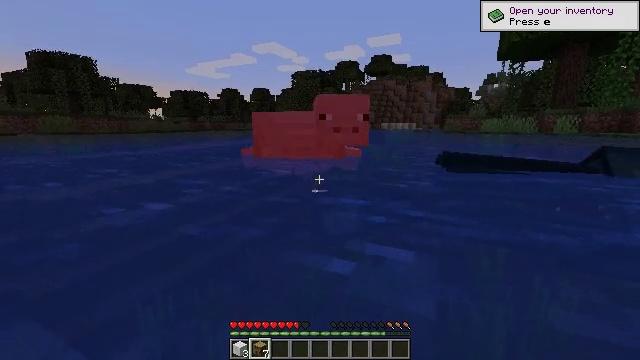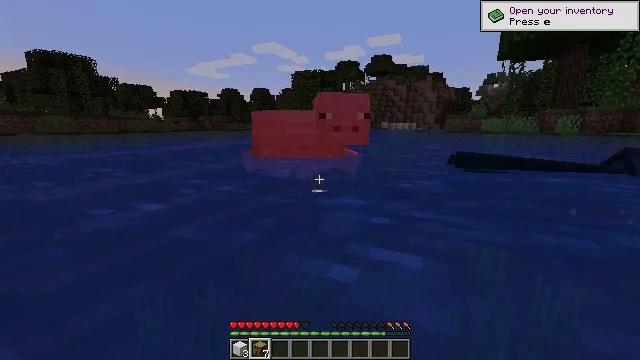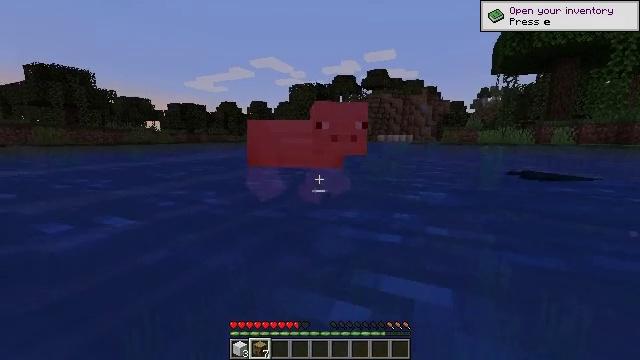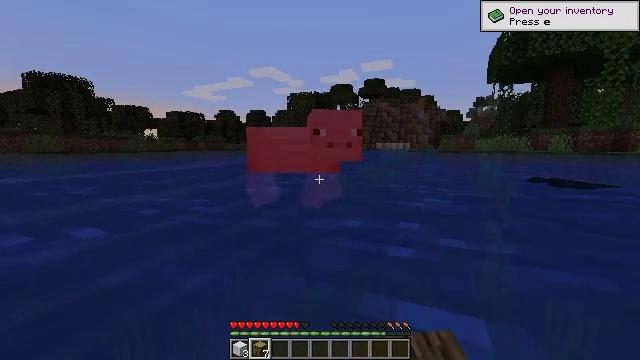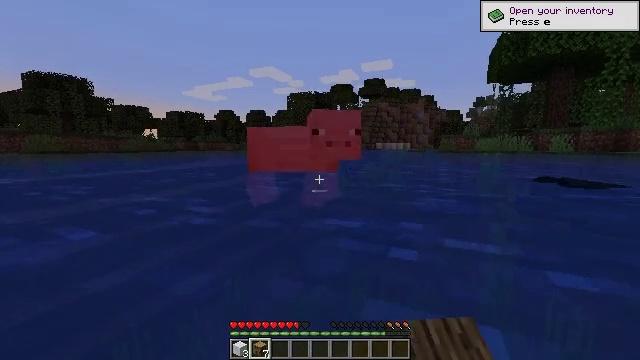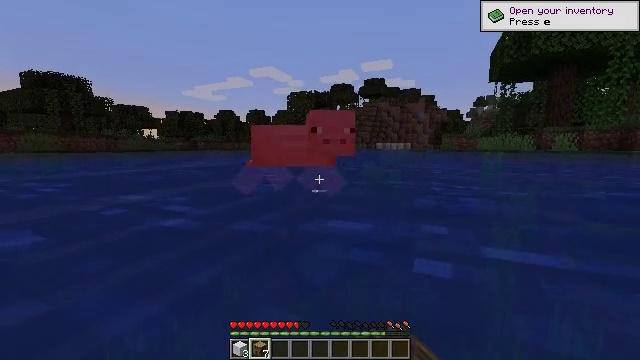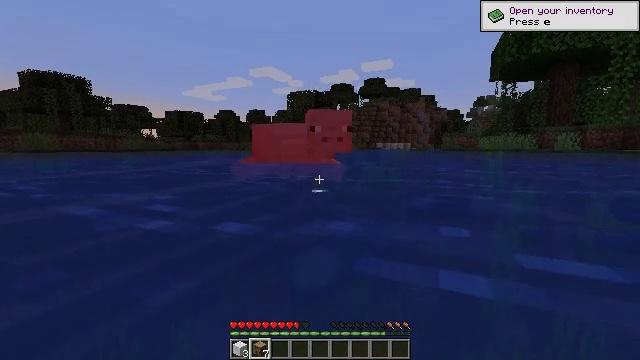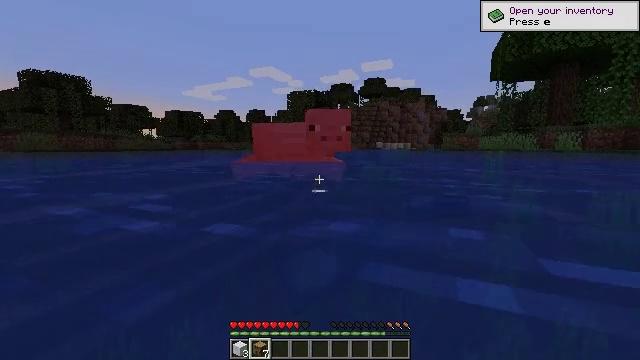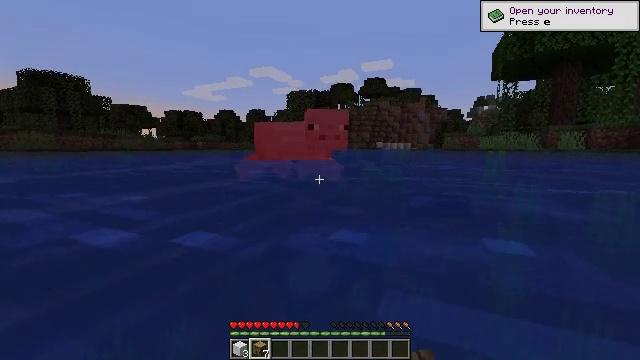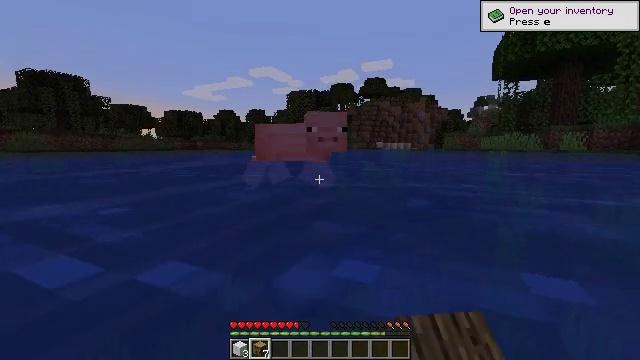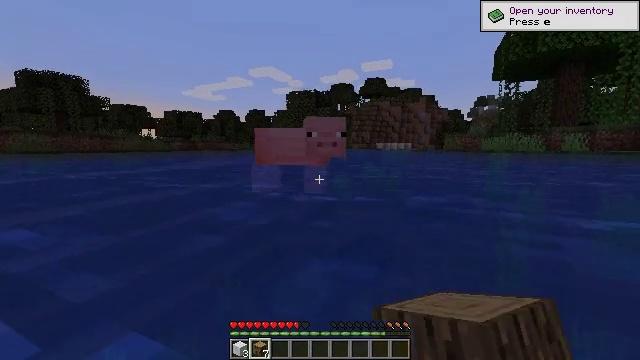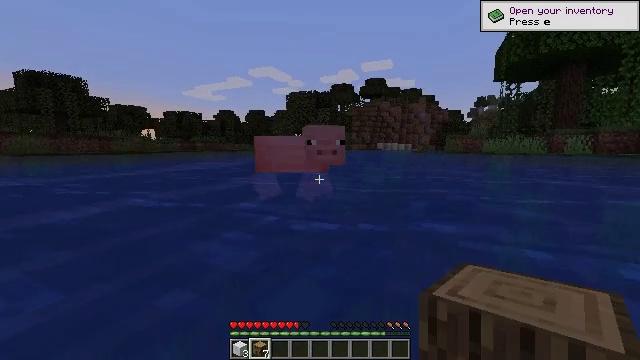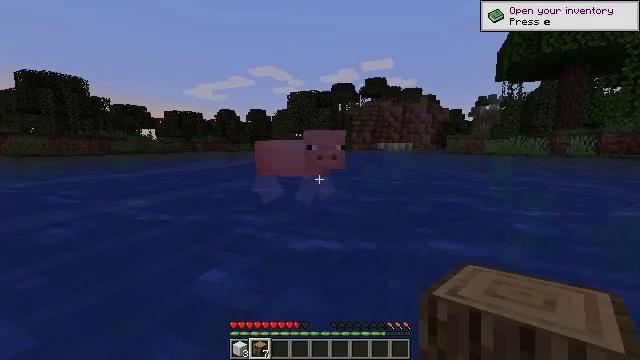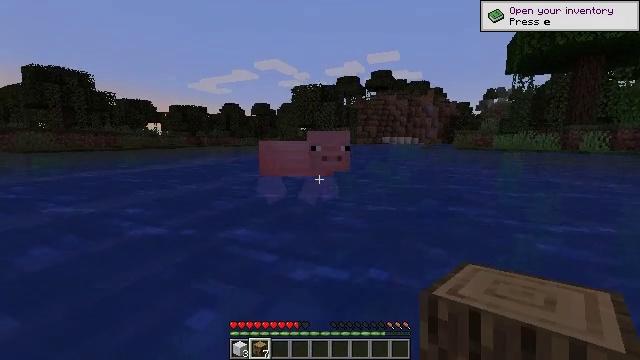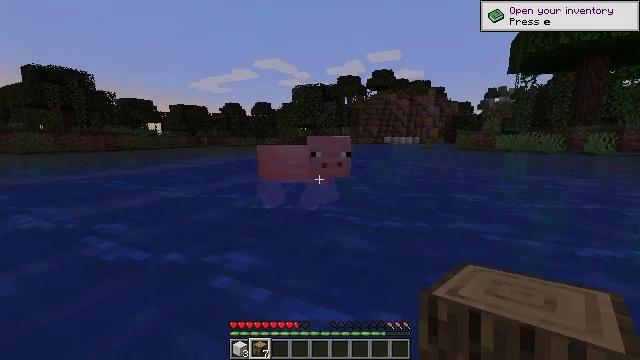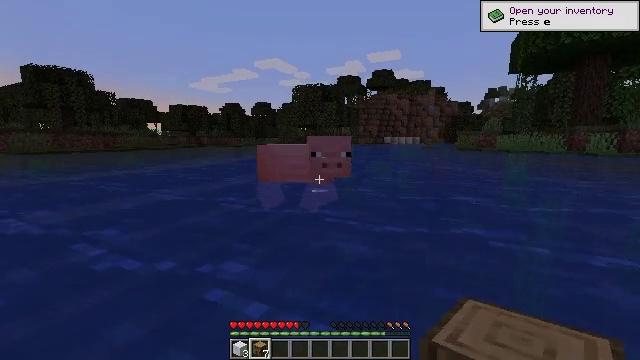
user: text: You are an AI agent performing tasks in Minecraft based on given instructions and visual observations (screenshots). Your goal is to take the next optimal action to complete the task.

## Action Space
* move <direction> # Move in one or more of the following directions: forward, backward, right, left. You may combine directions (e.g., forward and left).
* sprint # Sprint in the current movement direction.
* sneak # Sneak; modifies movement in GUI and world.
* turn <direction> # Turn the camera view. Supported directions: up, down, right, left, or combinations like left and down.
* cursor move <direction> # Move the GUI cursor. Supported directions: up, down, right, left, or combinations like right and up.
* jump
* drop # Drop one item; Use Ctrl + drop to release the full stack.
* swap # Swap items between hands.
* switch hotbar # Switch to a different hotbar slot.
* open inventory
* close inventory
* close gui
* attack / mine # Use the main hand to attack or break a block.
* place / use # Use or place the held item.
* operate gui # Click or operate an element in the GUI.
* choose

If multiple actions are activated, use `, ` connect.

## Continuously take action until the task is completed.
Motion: motion action
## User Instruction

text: Kill mobs.
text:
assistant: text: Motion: move forward, sprint, attack / mine
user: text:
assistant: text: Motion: move forward, sprint, turn up, attack / mine
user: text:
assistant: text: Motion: move forward, turn up
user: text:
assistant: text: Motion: move forward, attack / mine
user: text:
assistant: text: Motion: move forward, attack / mine
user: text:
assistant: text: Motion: move forward, attack / mine
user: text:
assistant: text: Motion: move forward, attack / mine
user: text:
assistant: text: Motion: move forward, attack / mine, jump
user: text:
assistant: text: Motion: move forward, jump
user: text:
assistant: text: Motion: move forward, jump
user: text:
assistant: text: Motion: move forward, jump
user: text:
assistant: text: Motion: move forward
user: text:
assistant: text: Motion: move forward, turn left and down
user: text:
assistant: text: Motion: move forward
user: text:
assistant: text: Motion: move forward, attack / mine
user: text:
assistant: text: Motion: move forward, attack / mine
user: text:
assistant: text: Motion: move forward, attack / mine
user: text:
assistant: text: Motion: move forward
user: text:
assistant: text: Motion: move forward
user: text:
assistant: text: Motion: move forward
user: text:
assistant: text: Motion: move forward
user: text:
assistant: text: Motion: move forward
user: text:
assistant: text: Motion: move forward
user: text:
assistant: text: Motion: move forward
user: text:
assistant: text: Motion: move forward, attack / mine, jump
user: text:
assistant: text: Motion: move forward, attack / mine, jump
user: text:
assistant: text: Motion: move forward, attack / mine, jump
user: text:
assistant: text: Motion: move forward, attack / mine, jump
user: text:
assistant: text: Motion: move forward, attack / mine, jump
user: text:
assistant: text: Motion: move forward, attack / mine